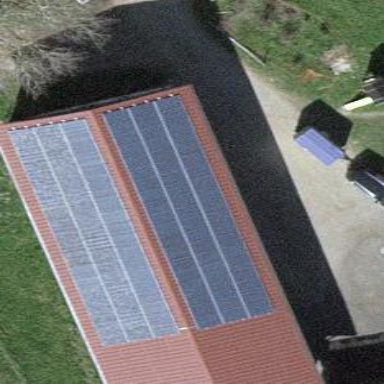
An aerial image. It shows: Solar power generator using photovoltaic method with solar photovoltaic panel types.